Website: walmart
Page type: customer-info-address
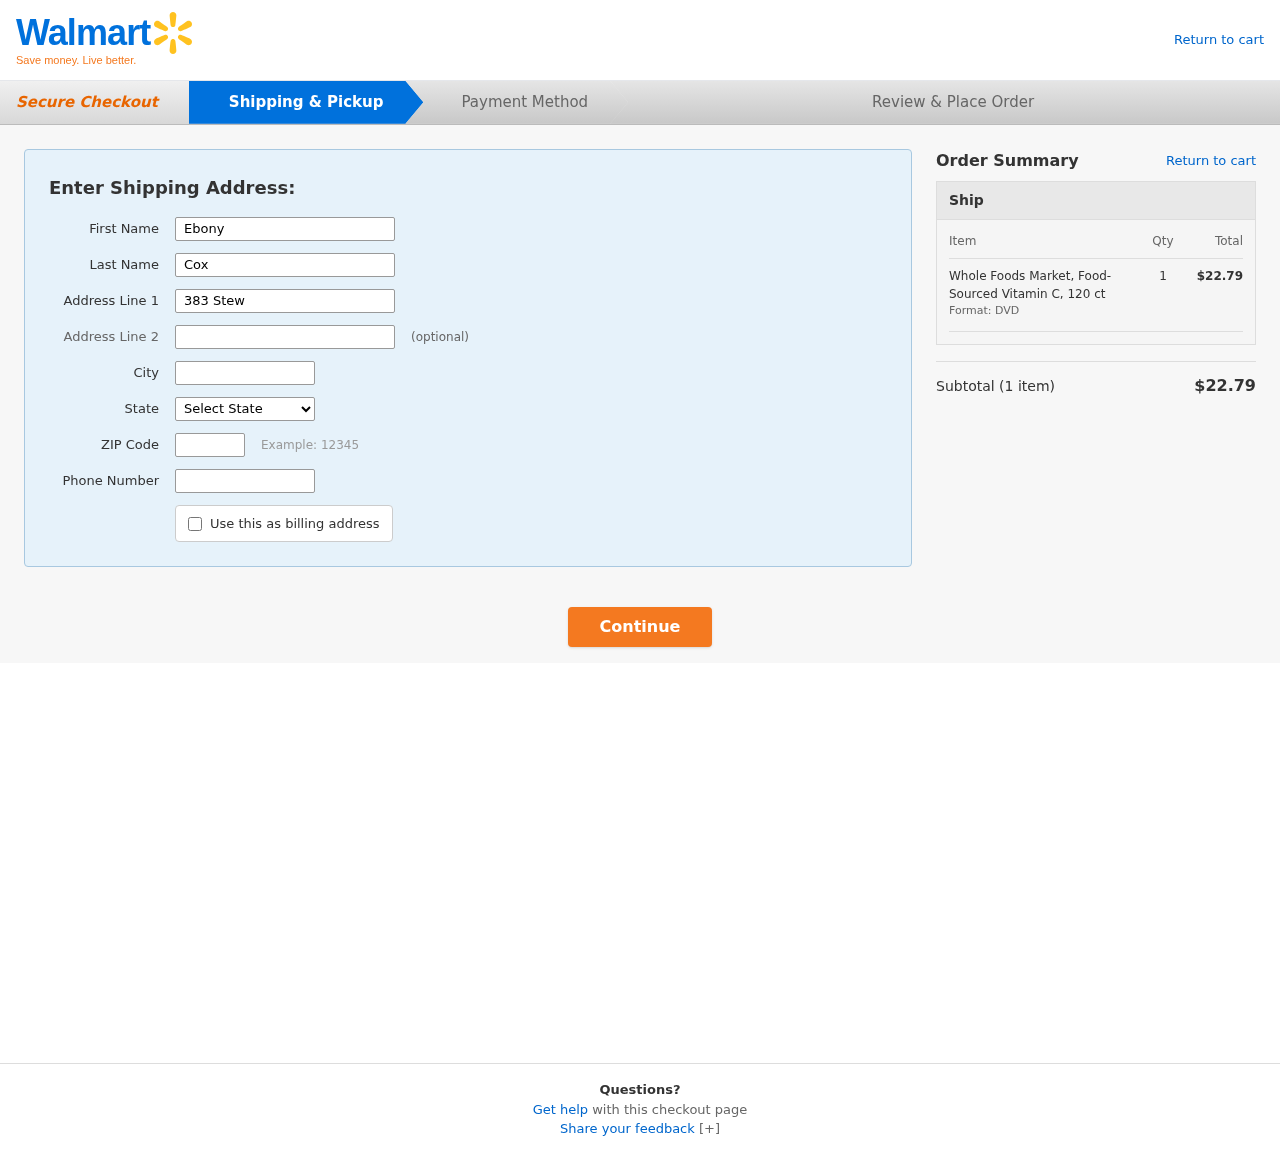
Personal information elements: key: PII_CITY
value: Port Kimberly
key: PII_FIRSTNAME
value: Ebony
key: PII_LASTNAME
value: Cox
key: PII_PHONE
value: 9126132954
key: PII_POSTCODE
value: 98487
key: PII_STATE
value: South Carolina
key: PII_STREET
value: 383 Stewart Trail
Product elements: key: PRODUCT1_NAME
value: Whole Foods Market, Food-Sourced Vitamin C, 120 ct
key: PRODUCT1_QUANTITY
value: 1
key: PRODUCT1_LINE_TOTAL
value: $22.79
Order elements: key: ORDER_NUM_ITEMS
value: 1
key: ORDER_SUBTOTAL
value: $22.79